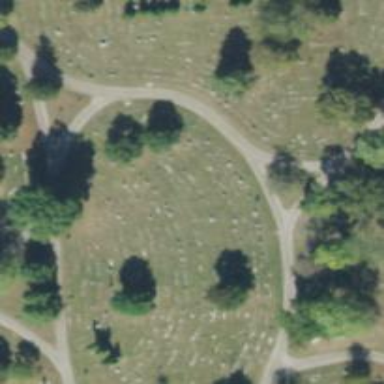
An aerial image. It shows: Cemetery.